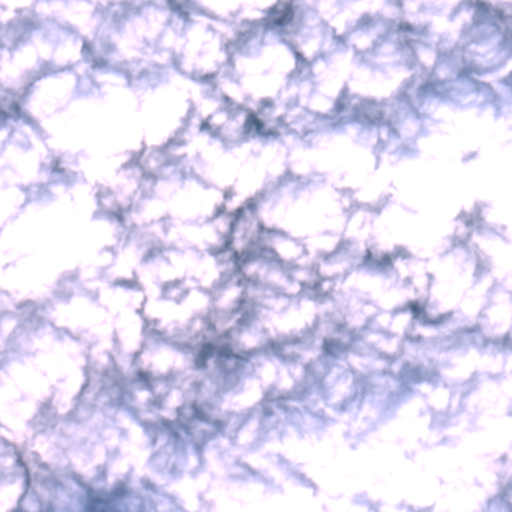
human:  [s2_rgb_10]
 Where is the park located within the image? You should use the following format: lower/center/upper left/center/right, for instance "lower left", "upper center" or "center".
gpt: The park is located in the upper right of the image.
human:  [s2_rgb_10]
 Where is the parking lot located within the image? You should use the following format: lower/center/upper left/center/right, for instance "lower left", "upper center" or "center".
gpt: The parking lot is located in the upper right of the image.
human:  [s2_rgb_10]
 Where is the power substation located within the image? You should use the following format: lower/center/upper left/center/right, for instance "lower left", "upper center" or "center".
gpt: The power substation is located in the upper right of the image.
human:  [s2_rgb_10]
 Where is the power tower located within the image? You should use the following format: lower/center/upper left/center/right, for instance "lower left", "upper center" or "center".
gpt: The power tower is located in the upper of the image.
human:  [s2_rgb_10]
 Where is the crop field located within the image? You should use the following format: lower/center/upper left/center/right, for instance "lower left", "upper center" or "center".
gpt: There is no crop field in the image.